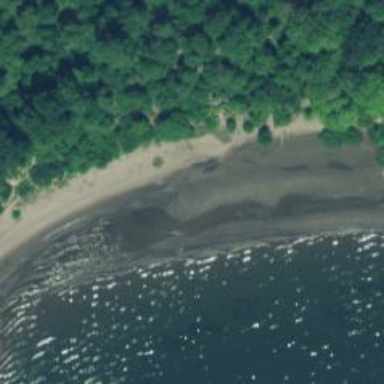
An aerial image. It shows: Sandy beach with natural surface.